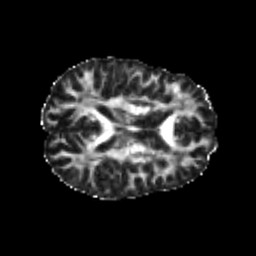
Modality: FA
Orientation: axial
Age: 26
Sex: female
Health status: healthy
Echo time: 0.074 s